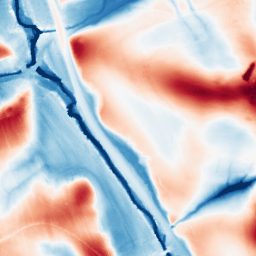
Category: edge_preserving
Decomposition family: guided
Decomposition parameters: radius: 32
eps: 0.001
Upsampling method: bspline
Upsampling parameters: scale: 4
Upsampling scale: 4